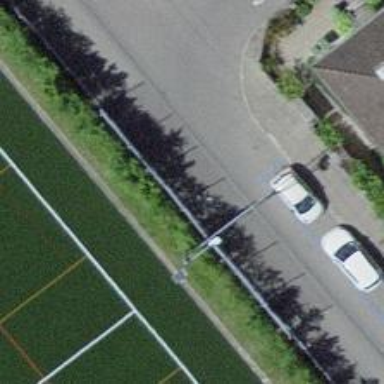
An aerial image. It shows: Mast structure.